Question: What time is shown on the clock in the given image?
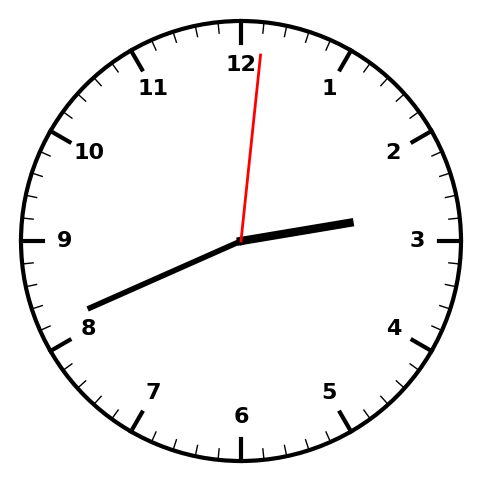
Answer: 02:41:01